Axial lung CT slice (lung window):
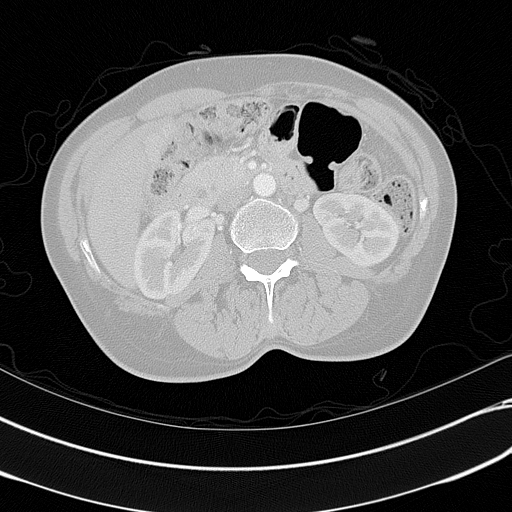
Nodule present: no